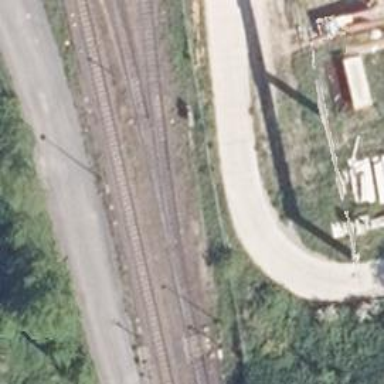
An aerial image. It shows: Railway switch.